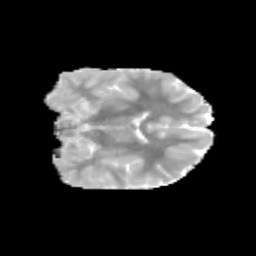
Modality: MD
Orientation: coronal
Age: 10
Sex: male
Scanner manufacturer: siemens
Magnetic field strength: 3 T
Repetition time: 3.8 s
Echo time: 0.07 s